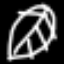
Label: leaf